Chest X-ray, AP view. Patient: 44 years old, sex M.
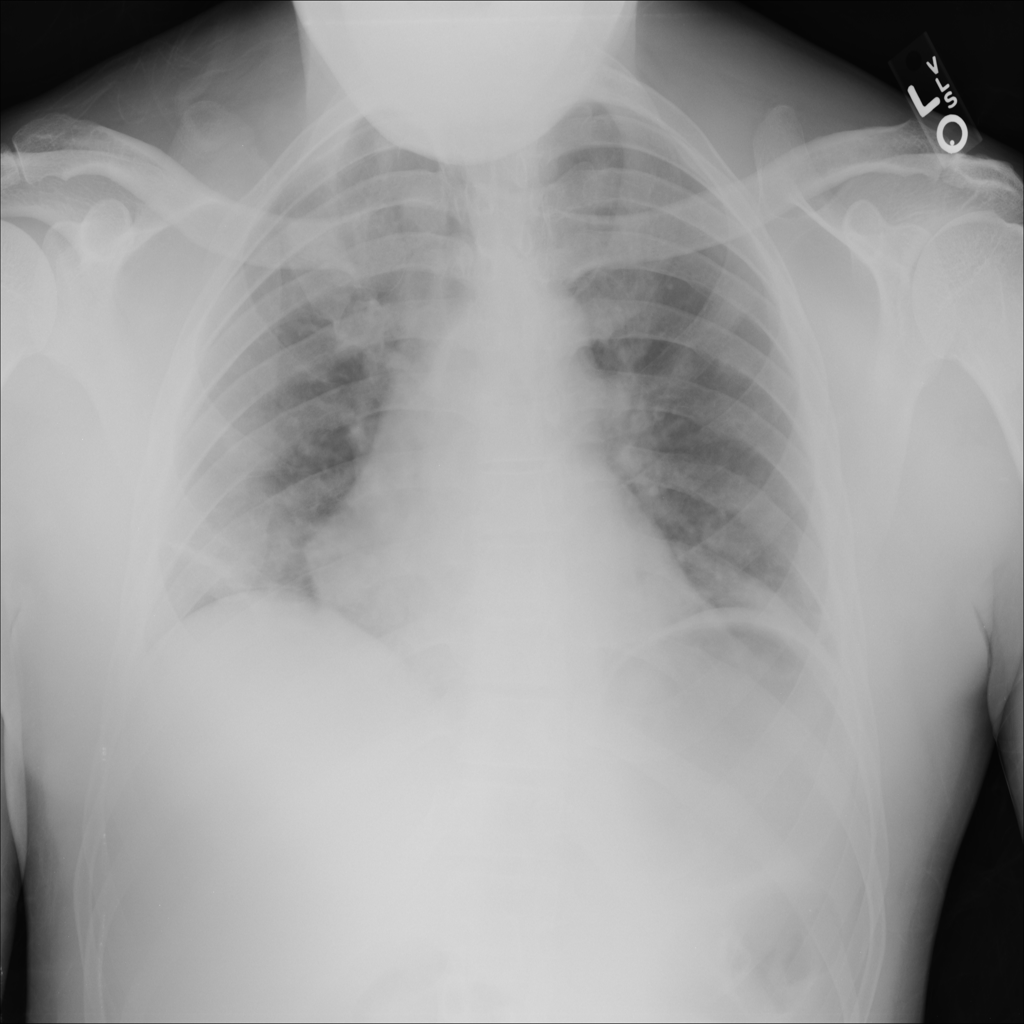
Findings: No Finding